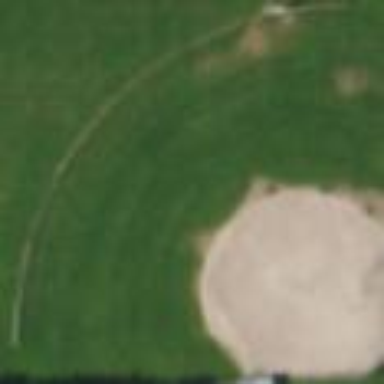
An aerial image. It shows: Baseball pitch for leisure land.